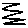
Label: zigzag